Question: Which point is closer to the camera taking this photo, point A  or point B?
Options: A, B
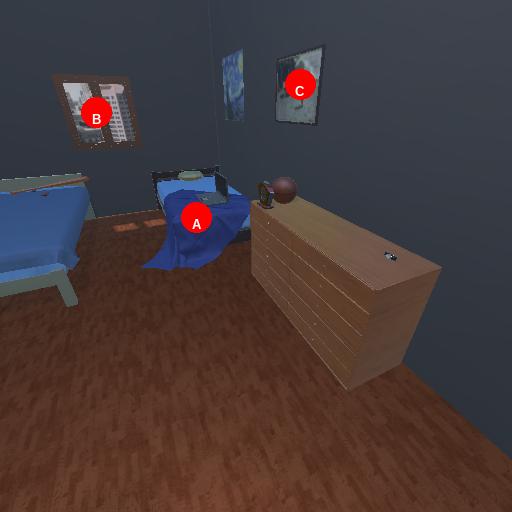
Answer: A